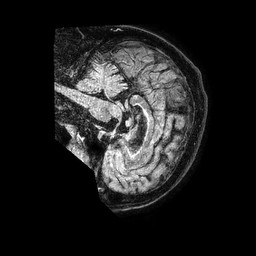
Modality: FLAIR
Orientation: sagittal
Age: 66
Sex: male
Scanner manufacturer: philips
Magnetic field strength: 1.5 T
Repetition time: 4.8 s
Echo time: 0.3 s